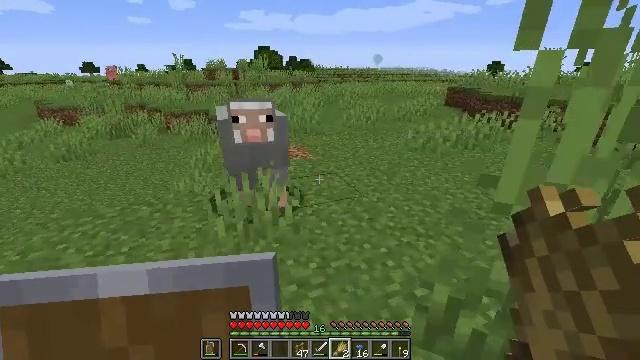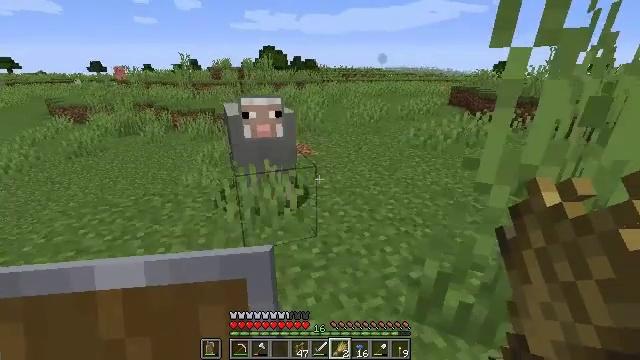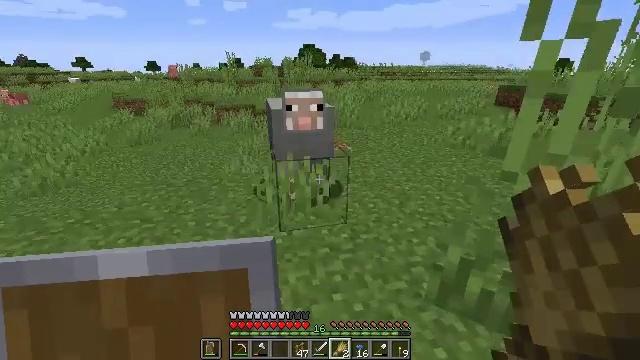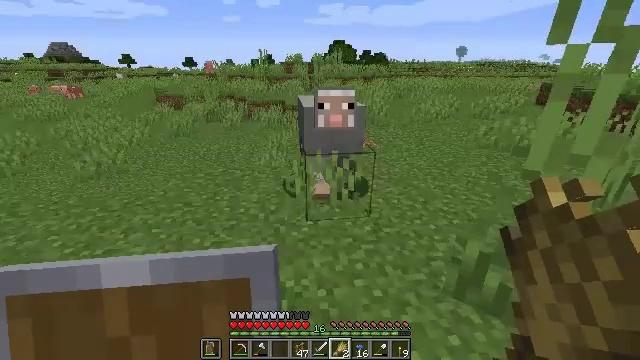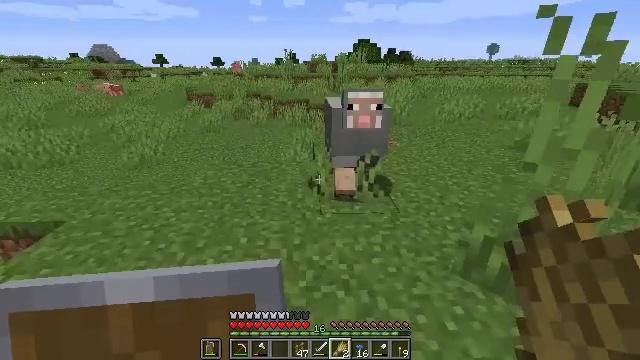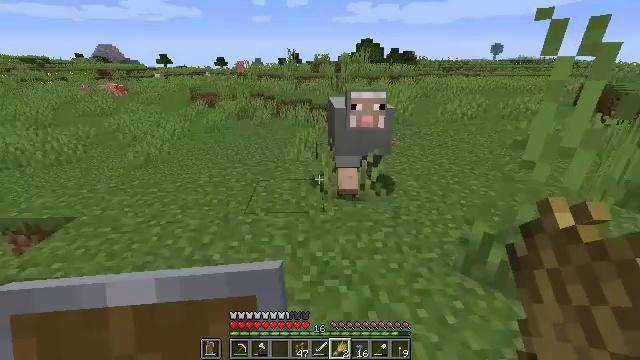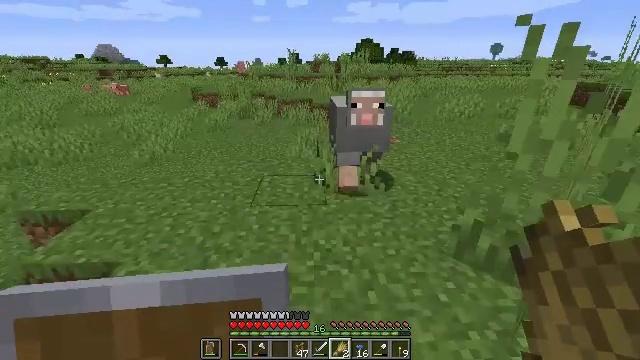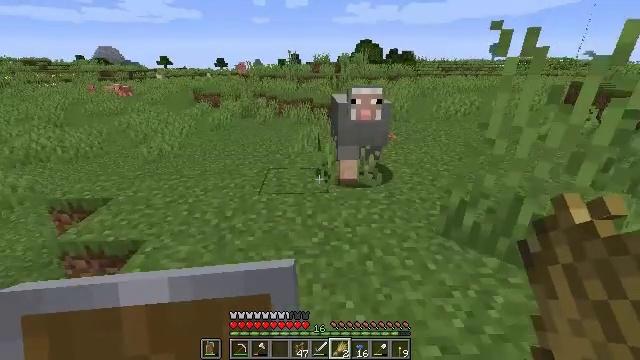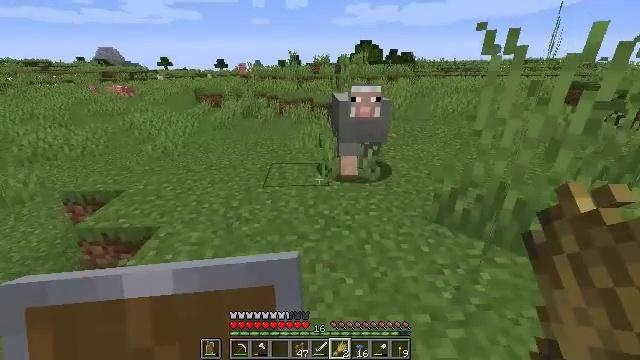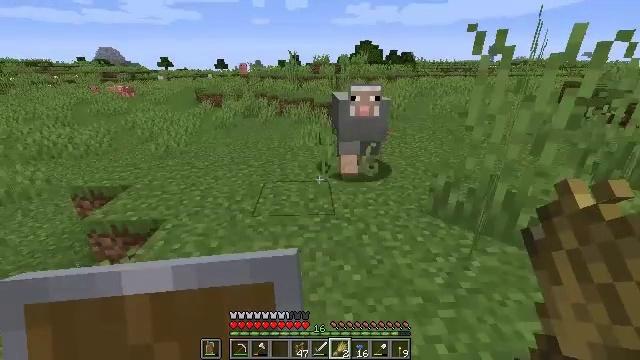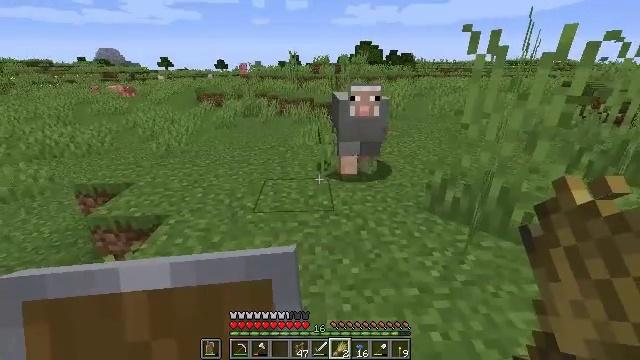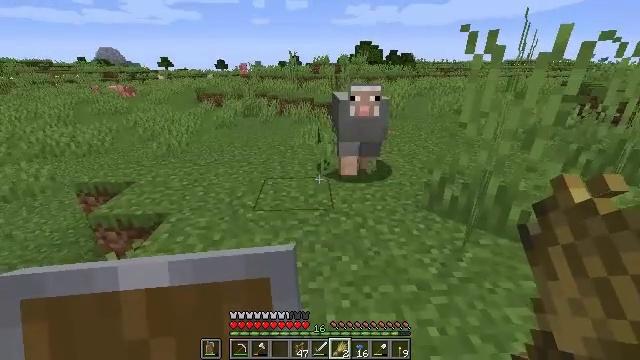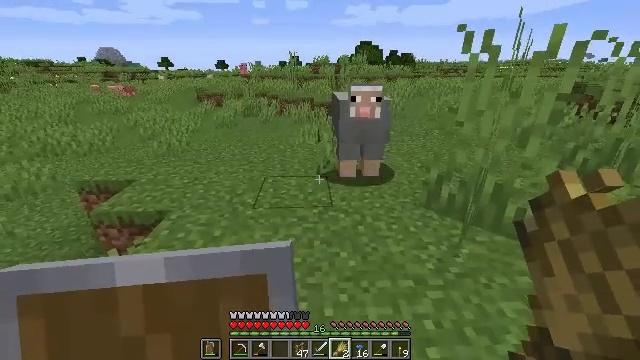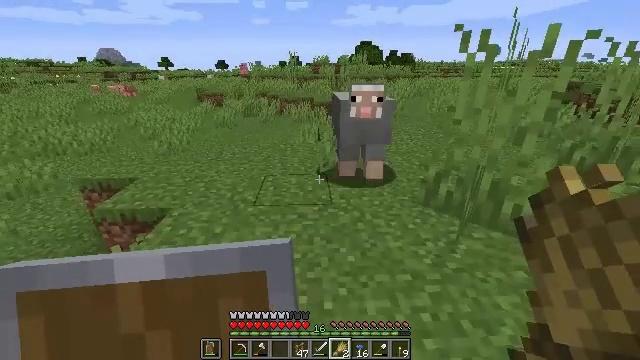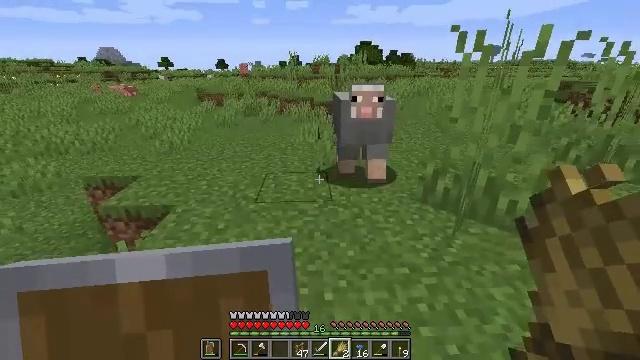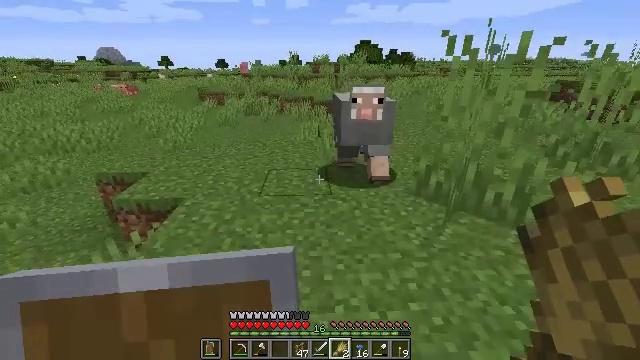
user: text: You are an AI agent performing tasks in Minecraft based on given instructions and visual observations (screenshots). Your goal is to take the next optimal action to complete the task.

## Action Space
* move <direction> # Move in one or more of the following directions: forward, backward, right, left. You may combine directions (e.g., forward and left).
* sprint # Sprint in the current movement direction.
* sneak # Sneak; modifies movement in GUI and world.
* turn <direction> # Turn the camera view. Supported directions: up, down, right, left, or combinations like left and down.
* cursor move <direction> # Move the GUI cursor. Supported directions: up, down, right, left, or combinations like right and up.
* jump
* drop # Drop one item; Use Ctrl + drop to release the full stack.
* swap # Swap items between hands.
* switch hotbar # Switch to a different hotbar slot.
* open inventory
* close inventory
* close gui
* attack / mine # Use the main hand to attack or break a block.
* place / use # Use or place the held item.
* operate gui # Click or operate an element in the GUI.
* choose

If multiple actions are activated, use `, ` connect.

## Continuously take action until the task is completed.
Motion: motion action
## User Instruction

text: Use two iron ingots and two sticks to craft an iron hoe.
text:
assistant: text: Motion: move back
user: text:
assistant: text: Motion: move back, turn left
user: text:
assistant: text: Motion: move back, turn left
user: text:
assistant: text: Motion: move back, turn left
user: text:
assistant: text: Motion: move back
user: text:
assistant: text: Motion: move back
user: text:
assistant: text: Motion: move back
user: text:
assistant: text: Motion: move back
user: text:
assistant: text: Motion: no_op
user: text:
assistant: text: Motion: no_op
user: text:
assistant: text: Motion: no_op
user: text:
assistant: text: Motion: no_op
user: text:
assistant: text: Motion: move back
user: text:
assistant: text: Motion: move back
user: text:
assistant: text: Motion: move back
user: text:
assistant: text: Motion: move back
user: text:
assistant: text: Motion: move back
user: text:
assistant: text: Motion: no_op
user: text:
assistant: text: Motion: no_op
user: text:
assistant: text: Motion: no_op
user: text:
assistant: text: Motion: no_op
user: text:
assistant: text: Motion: no_op
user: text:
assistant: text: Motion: move forward
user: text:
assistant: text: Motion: move forward
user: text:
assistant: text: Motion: move forward
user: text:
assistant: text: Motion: move forward
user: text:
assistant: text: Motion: move forward, turn left
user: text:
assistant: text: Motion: move forward, turn left
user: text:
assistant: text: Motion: move forward, turn left
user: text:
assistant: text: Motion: move forward, turn left